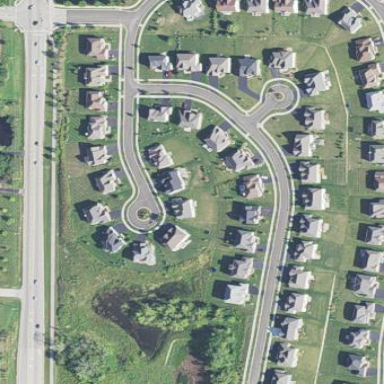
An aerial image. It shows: Single-family residential area within subdivision.